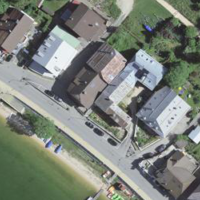
EUNIS habitat code: 54
Species observed at this site:
Corvus corone
Podiceps cristatus
Cyanistes caeruleus
Fulica atra
Anas platyrhynchos
Campanula glomerata
Passer domesticus
Fringilla coelebs
Buteo buteo
Chroicocephalus ridibundus
Larus michahellis
Cygnus olor
Hirundo rustica
Aegopodium podagraria
Motacilla alba
Delichon urbicum